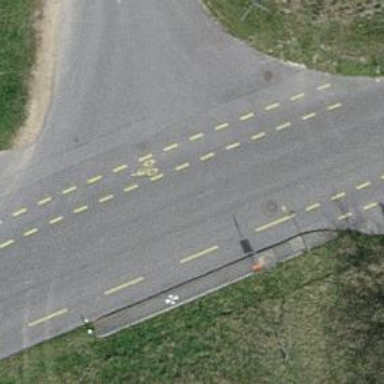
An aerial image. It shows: Tertiary road with asphalt surface. It includes cycle lane and does not have sidewalk.